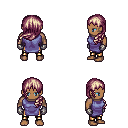
a pixel art fantasy rpg character, male body template, human, dark skin, chain tabard jacket, gold greaves, white blonde left-swept hairstyle, metal gloves, four views (front, back, left, right), 2x2 character sprite sheet, small pixel art, hard edges, no anti-aliasing